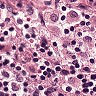
Metastatic tissue present: no